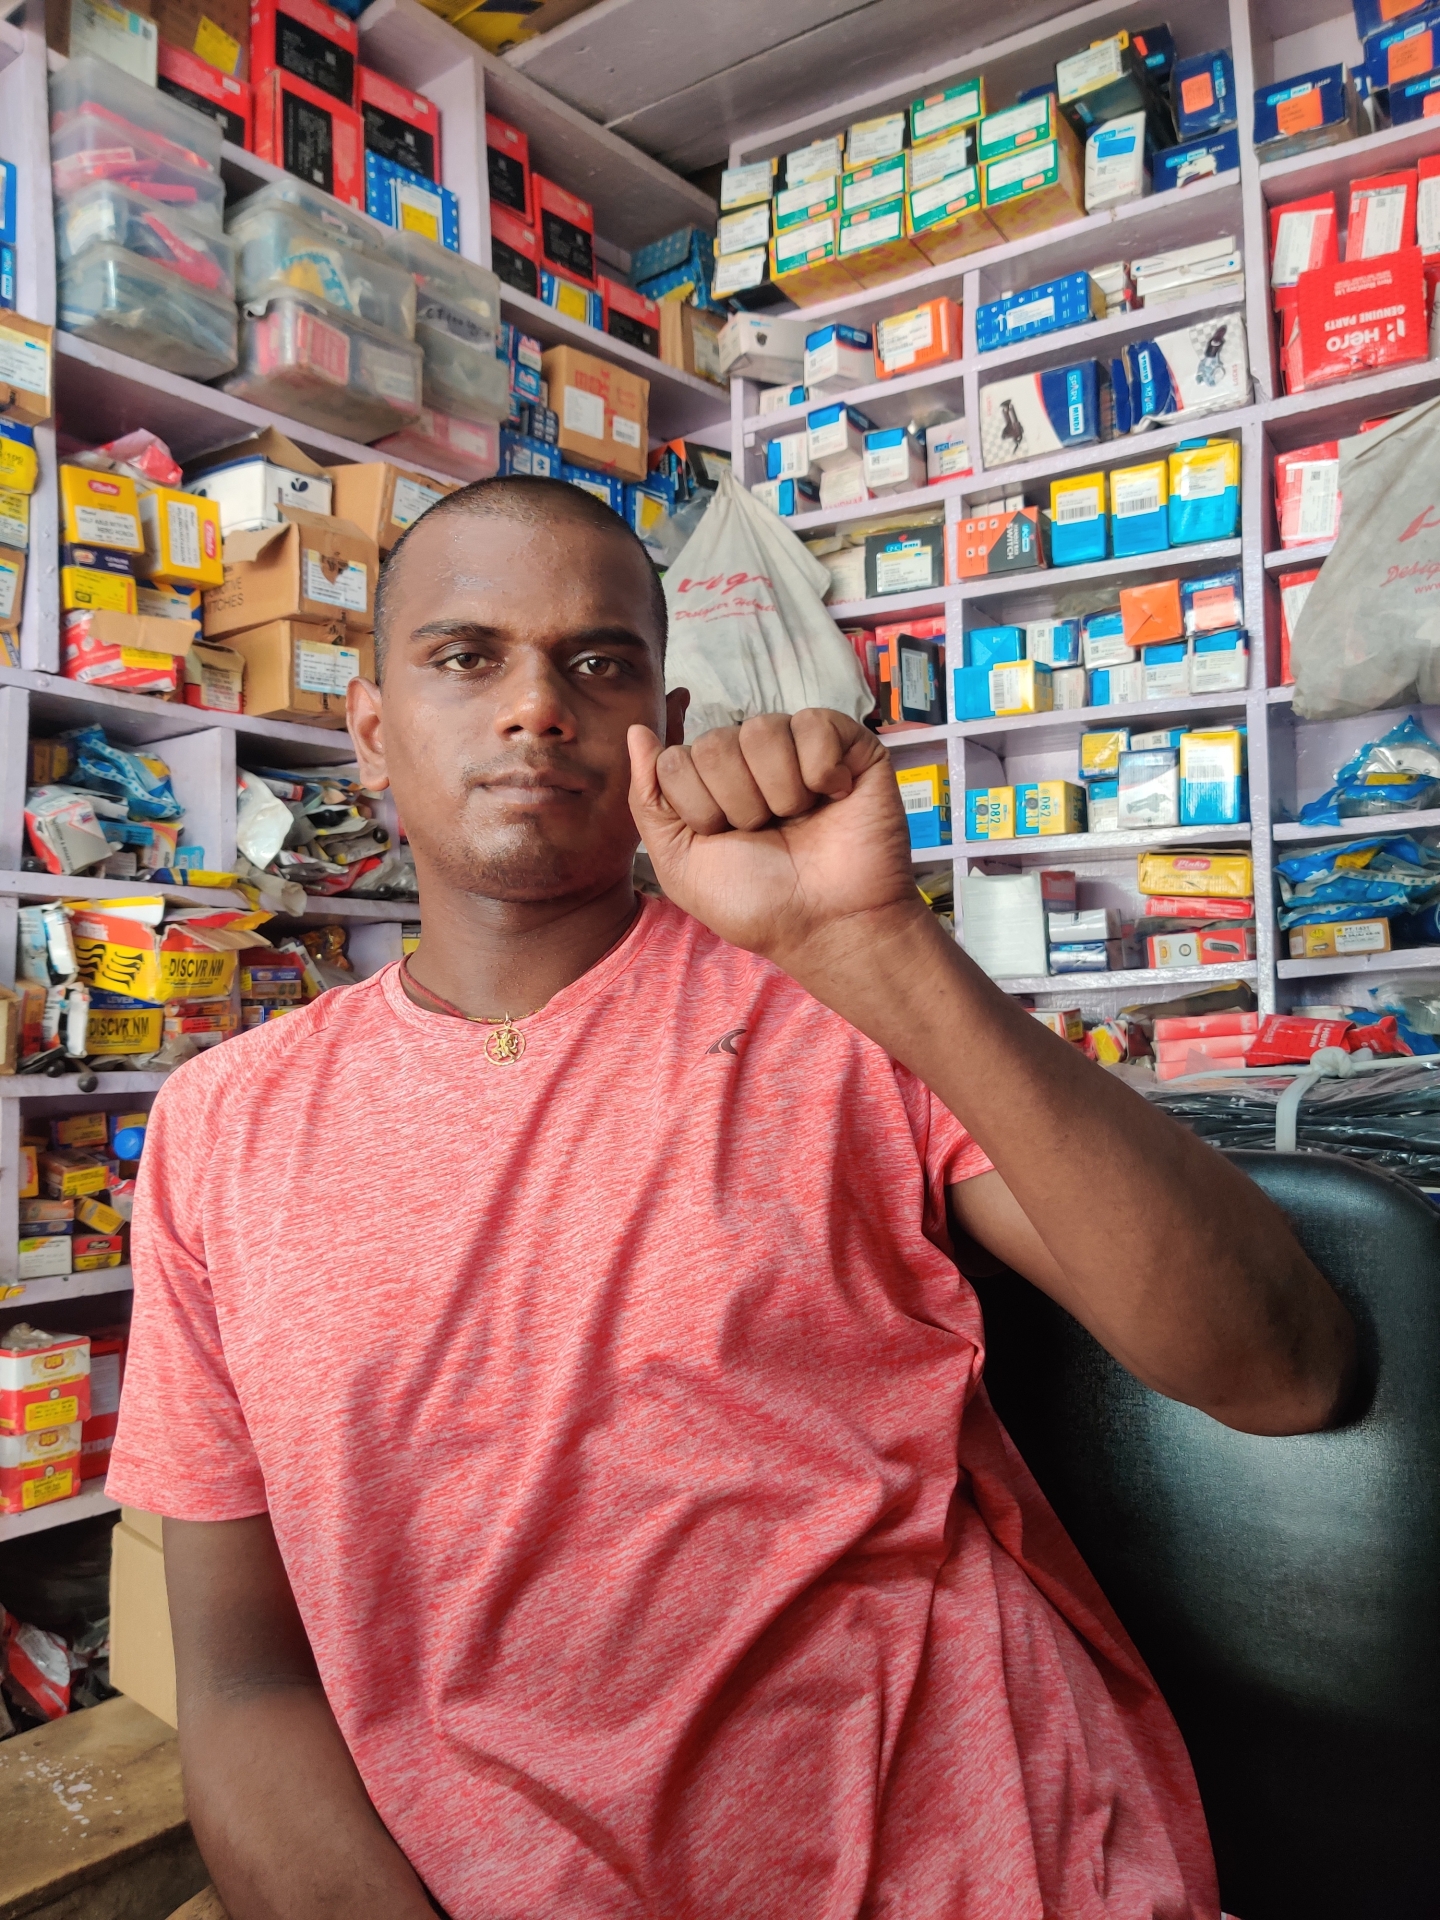
Label: clear